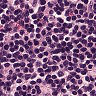
Metastatic tissue present: no